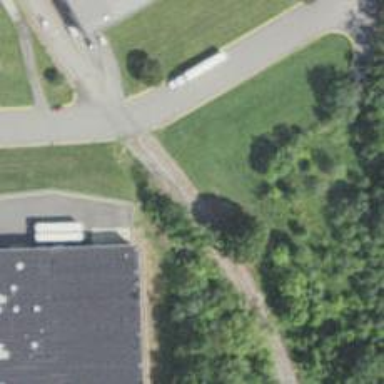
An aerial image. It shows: Railway spur service.